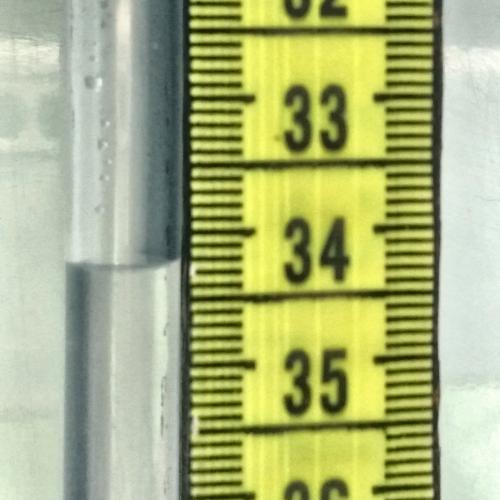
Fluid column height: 34.2 cm